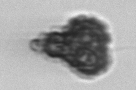
Label: Syracosphaera_pulchra